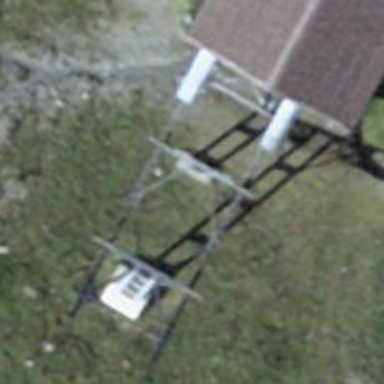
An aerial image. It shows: Pylon used for aerialway.